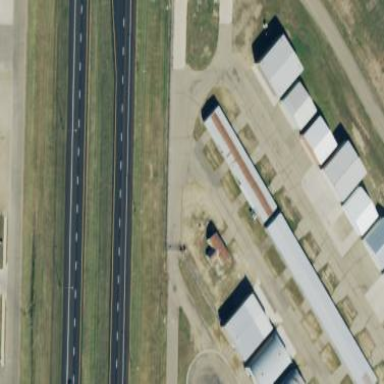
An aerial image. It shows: Image of taxiway at airport.